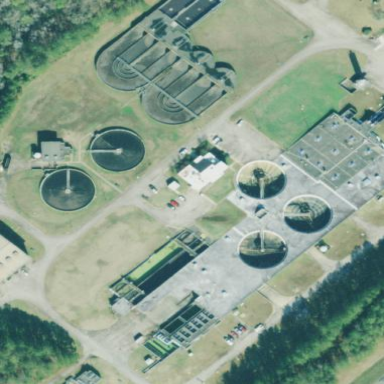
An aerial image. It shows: Wastewater plant.